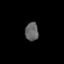
Tissue: skin
Cell type: Epithelial cells
Senescence score: 0.2777
Nuclear area (px): 240
Mean DAPI intensity: 99.521